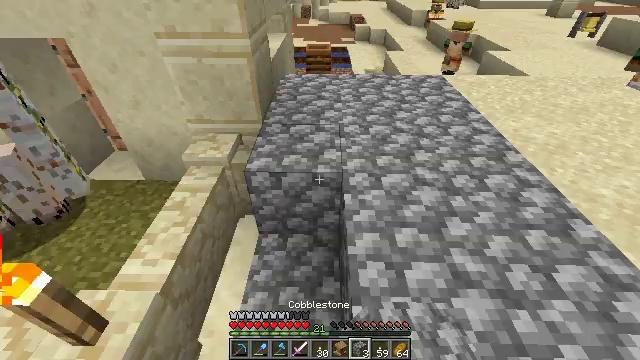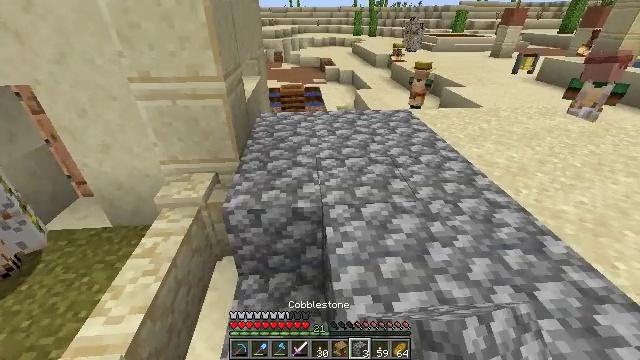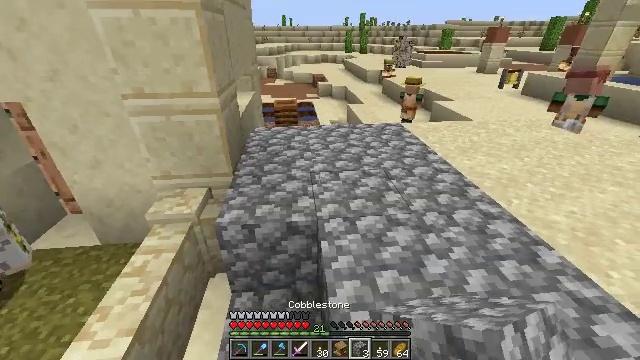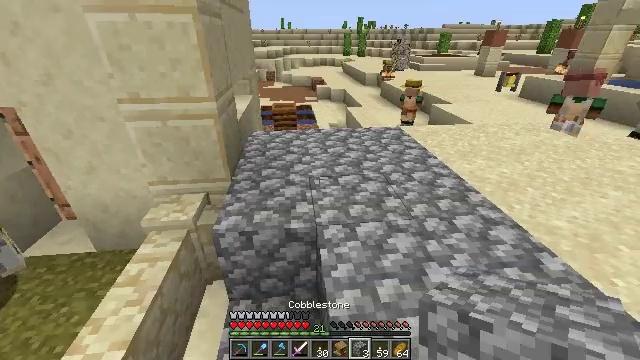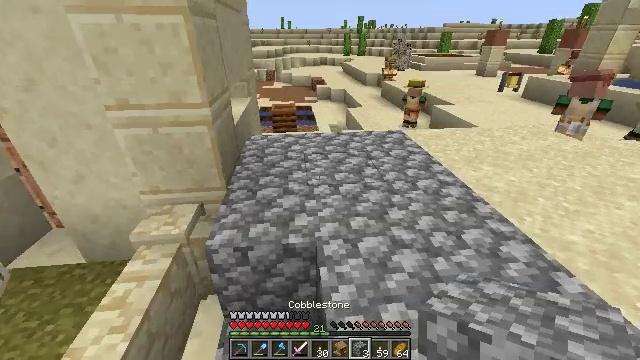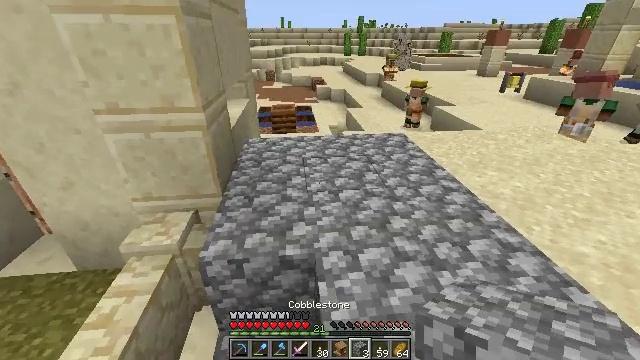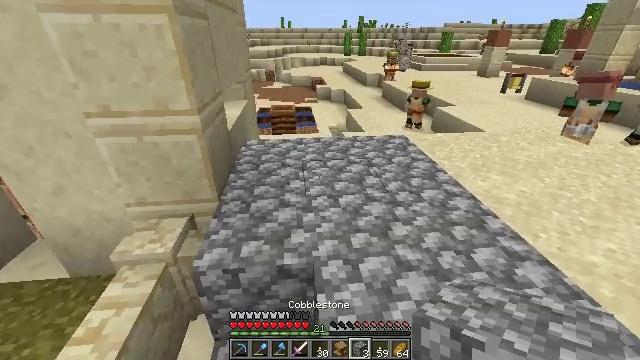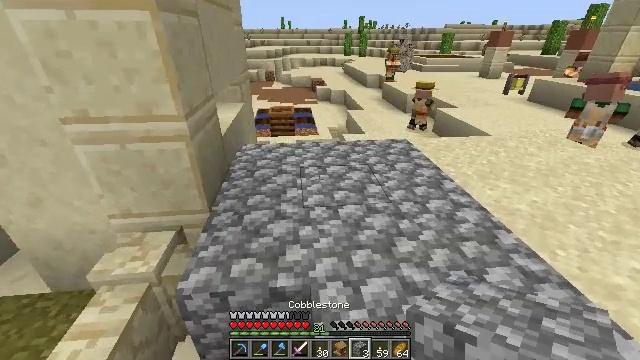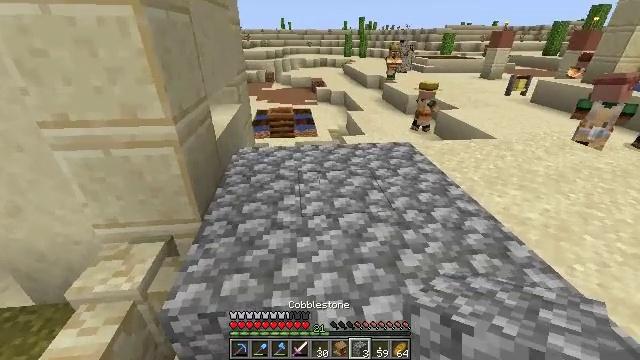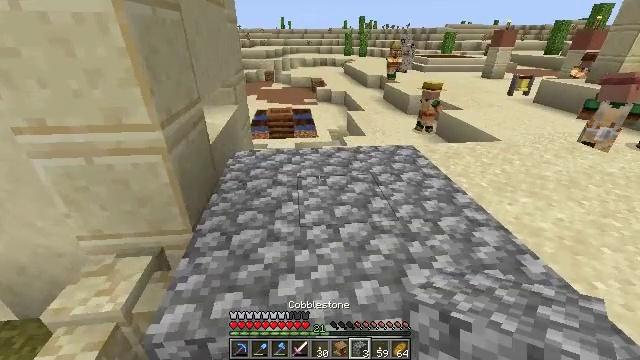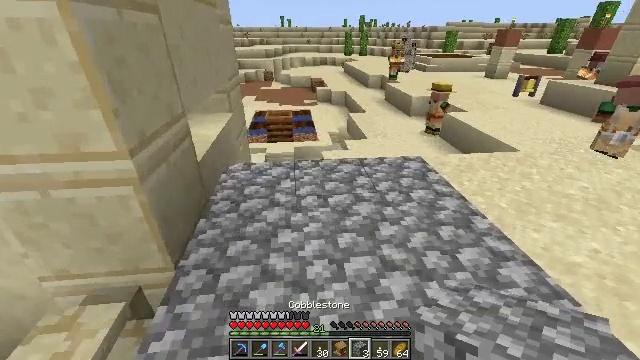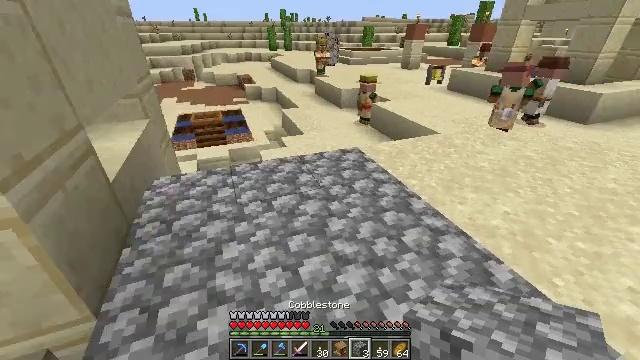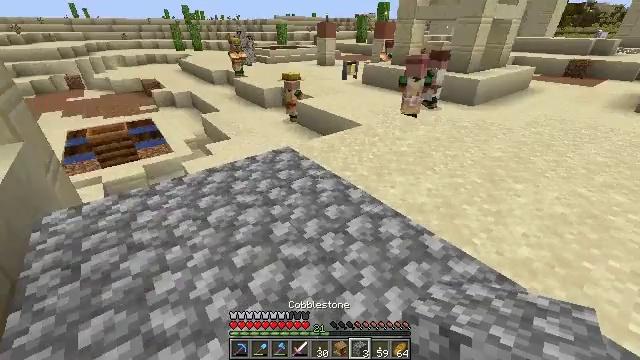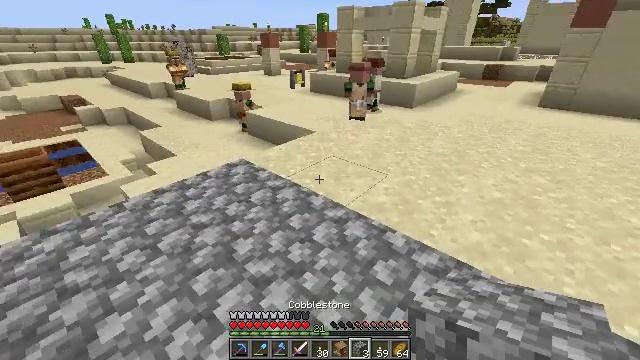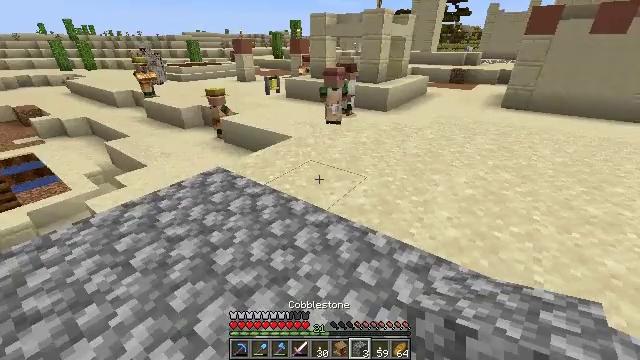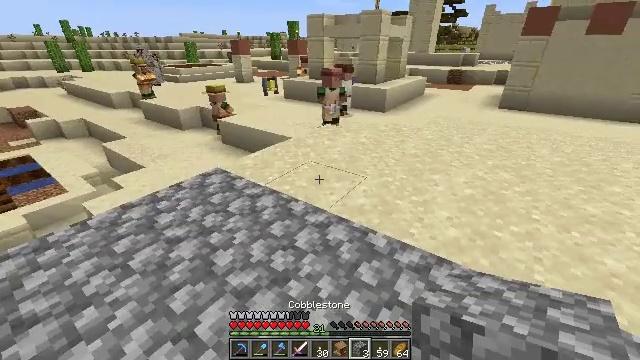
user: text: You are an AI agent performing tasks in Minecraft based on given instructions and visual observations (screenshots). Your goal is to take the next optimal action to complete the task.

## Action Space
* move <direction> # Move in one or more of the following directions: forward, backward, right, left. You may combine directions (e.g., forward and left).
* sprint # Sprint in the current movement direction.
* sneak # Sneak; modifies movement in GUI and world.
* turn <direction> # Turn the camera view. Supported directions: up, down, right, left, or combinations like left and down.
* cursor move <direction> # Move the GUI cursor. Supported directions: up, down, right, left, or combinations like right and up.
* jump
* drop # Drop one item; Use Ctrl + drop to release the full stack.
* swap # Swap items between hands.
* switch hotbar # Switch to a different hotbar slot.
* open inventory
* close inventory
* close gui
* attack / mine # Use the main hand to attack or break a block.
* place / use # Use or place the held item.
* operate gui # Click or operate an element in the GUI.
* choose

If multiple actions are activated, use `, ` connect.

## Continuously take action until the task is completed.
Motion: motion action
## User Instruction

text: Reclaim the acacia fence from a structure.
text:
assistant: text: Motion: turn right and up
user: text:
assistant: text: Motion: turn right and up
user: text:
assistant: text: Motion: move forward
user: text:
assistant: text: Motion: move forward
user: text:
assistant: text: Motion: move forward
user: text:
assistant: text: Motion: move forward
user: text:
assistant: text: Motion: move forward
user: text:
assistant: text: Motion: move forward
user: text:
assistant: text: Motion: move forward
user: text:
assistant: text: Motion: move forward
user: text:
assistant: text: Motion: turn right
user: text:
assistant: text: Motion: turn right
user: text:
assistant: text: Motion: turn right and up
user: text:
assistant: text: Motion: turn right and up
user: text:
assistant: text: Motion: no_op
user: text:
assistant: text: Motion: move forward
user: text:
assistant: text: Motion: move forward
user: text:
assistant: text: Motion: move forward
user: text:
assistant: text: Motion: move forward
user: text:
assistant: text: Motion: move forward
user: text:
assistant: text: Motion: move forward
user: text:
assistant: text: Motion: move forward
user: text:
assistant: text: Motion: move forward
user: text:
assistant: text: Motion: move forward
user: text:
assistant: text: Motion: move forward
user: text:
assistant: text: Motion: move forward
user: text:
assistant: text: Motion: move forward
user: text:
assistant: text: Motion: move forward
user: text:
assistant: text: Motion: move forward
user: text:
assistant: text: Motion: move forward